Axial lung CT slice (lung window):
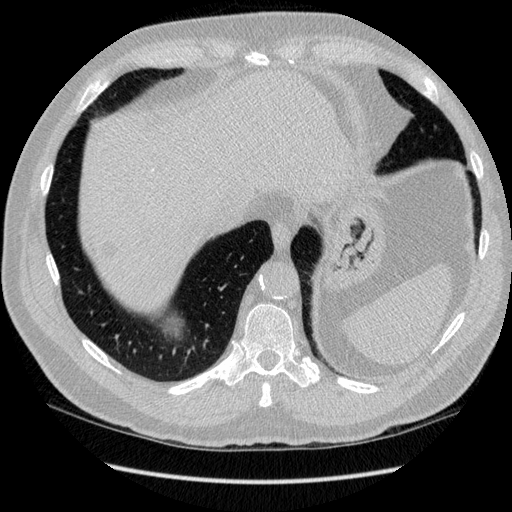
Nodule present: no